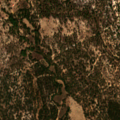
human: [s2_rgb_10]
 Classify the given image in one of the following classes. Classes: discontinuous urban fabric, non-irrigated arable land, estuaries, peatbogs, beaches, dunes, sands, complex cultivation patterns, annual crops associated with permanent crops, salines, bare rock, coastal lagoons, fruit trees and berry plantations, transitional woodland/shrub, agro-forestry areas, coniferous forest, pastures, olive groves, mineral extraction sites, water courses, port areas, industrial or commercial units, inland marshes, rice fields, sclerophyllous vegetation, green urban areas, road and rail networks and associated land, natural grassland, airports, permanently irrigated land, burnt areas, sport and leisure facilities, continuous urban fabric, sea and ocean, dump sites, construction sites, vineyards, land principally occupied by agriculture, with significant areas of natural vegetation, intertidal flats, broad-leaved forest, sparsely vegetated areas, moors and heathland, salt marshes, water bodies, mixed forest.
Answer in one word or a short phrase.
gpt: olive groves, broad-leaved forest, coniferous forest, mixed forest, transitional woodland/shrub